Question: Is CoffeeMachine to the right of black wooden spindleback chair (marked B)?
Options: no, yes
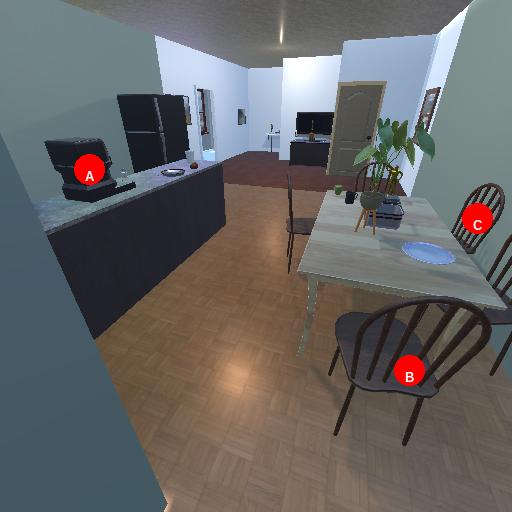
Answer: no